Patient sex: F
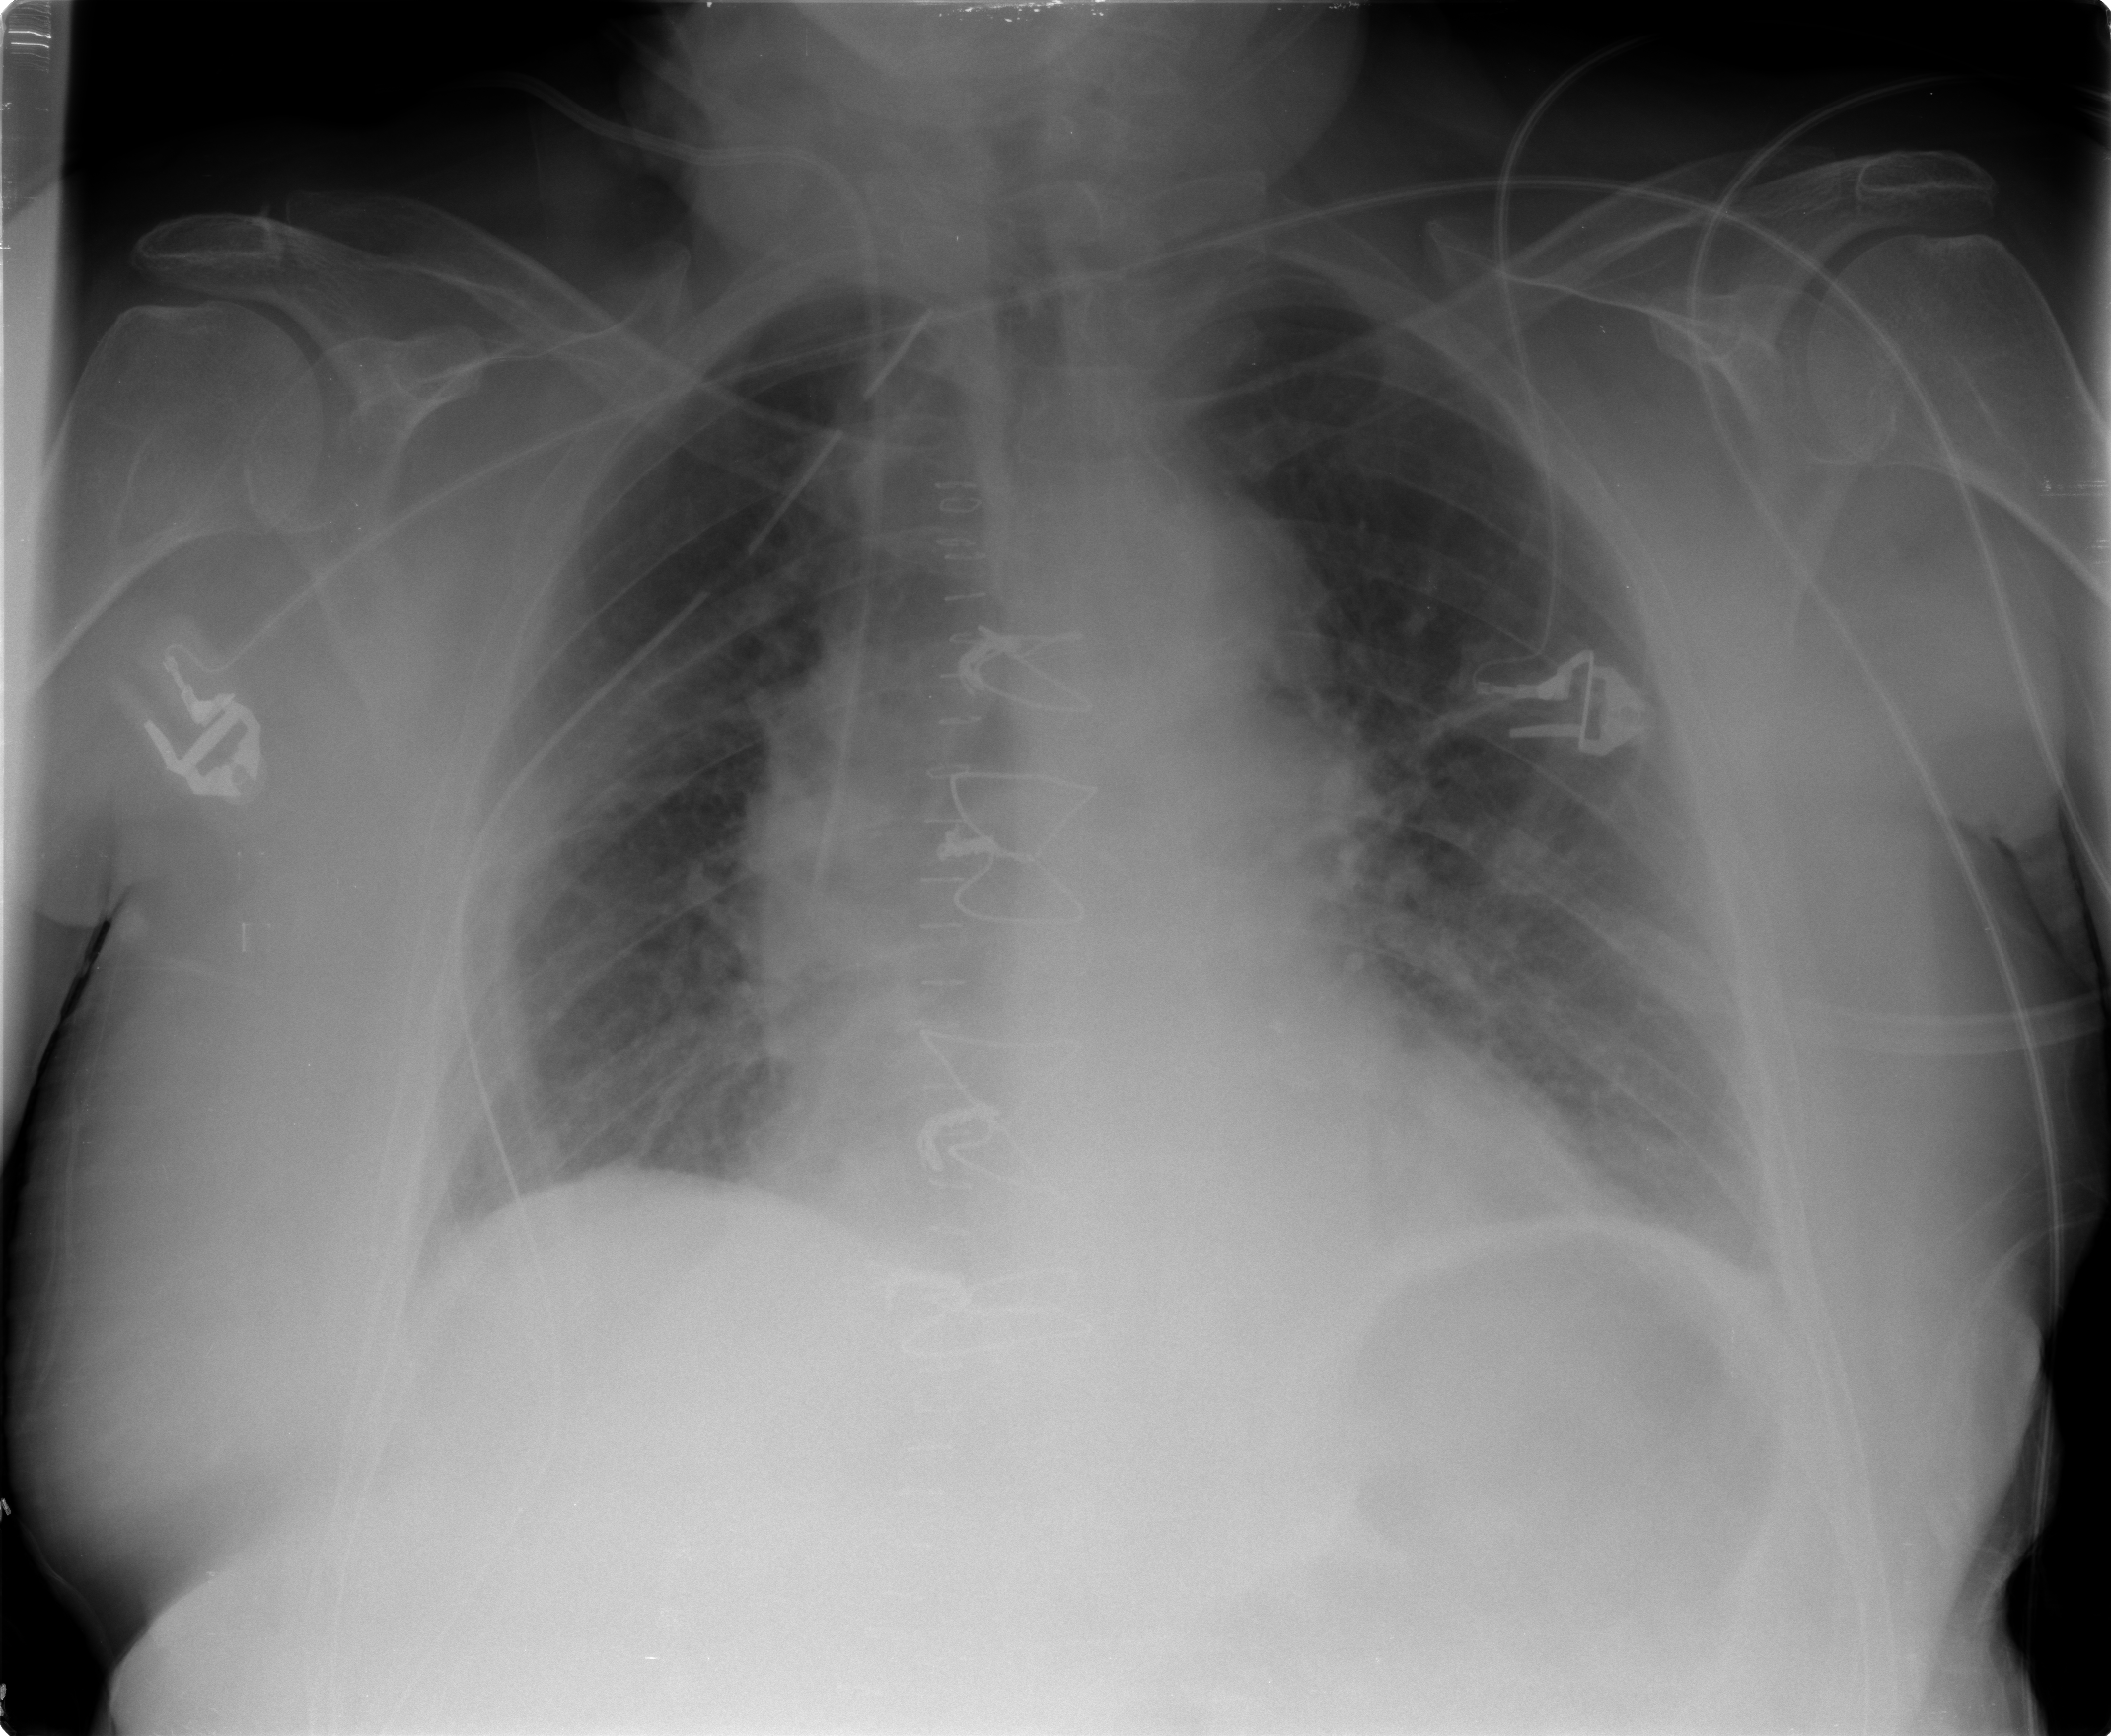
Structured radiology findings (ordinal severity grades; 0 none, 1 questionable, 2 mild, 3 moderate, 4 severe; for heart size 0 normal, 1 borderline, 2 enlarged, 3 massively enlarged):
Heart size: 0
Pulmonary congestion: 1
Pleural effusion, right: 0
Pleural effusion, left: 0
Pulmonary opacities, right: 0
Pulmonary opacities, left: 0
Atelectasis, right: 2
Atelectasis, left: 1